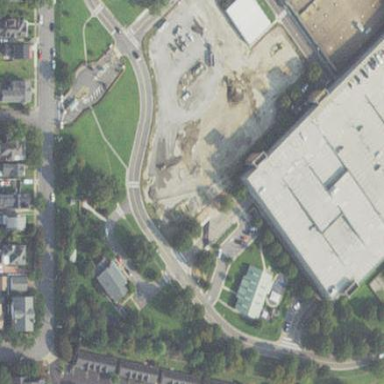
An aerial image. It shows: Parking area with surface.